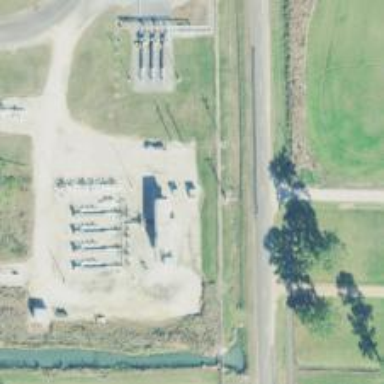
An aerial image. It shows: Industrial substation with power supply facilities.